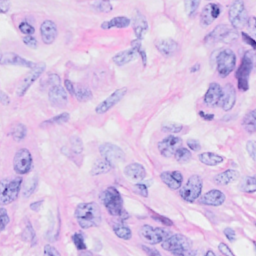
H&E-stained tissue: Breast